Question: i want to hide the create and import button in the header of my treeview my Odoo version is odoo11

I tried using the inserting 'create="false" edit="false"' in my treeview tag but it hides all the button and I also tried replacing the 't-operation="after"' to 't-operation="replace"' but it affects all the other application
'''
<template xml:space="preserve">
<t t-extend="ListView.buttons">
<t t-jquery="button.o_list_button_add" t-operation="replace">
<button t-if="widget.modelName == 'hr.timeinout'" type="button" class="btn btn-primary btn-sm oe_refresh_button" accesskey="f">
Refresh List
</button>
</t>
</t>
</template>
'''
I only want to hide the "Create" and "Import" button in that specific treeview thank you
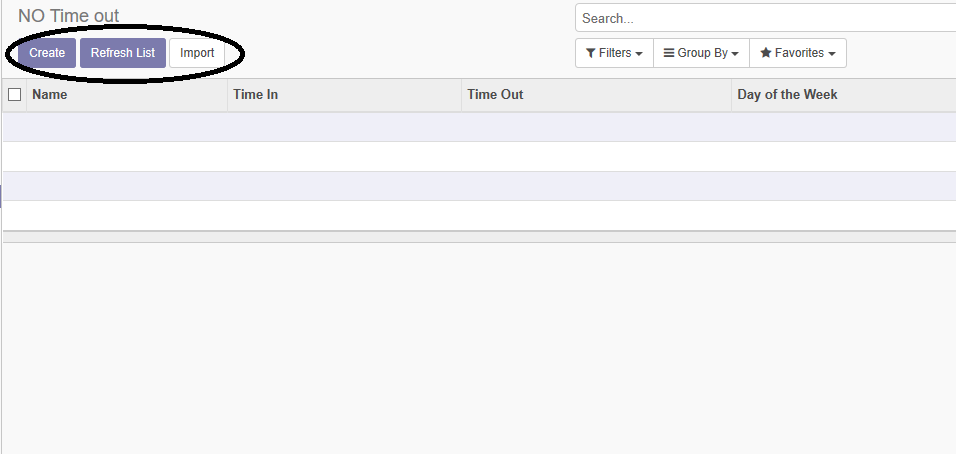
Answer: Try this code to remove the create button:
'''
<t t-extend="ListView.buttons">
<!-- this will hide create button for model 'hr.timeinout' -->
<t t-jquery="button.o_list_button_add" t-operation="attributes">
<attribute name="t-if">widget.modelName != 'hr.timeinout'</attribute>
</t>
<!-- this will add refresh button for model 'hr.timeinout' -->
<t t-jquery="div.o_list_buttons" t-operation="prepend">
<button t-if="widget.modelName == 'hr.timeinout'" type="button" class="btn btn-primary oe_refresh_button" accesskey="f">
Refresh List
</button>
</t>
</t>
'''
And to remove the import button for this model:
'''
<t t-extend="ImportView.import_button">
<!-- this will remove button import for model 'hr.timeinout' -->
<t t-jquery="button.o_button_import" t-operation="attributes">
<attribute name="t-if">widget.modelName != 'hr.timeinout'</attribute>
</t>
</t>
'''